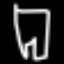
Label: pants